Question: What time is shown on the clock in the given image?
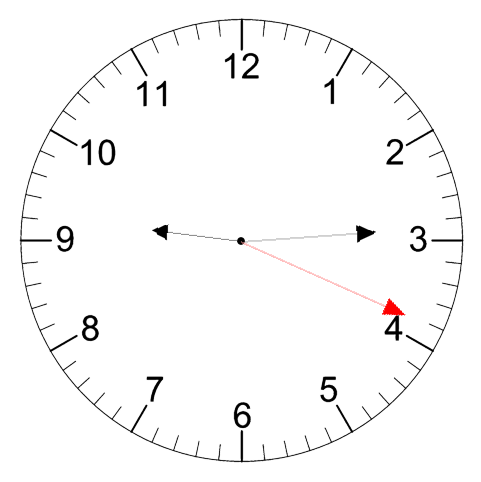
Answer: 09:14:19